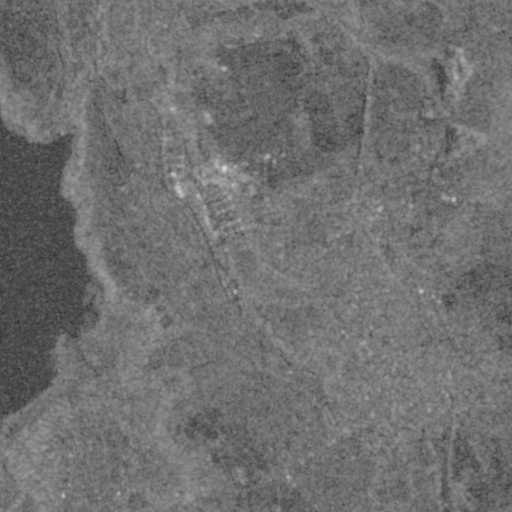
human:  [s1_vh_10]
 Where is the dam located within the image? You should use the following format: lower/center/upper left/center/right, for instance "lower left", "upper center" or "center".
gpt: The dam is located in the upper left of the image.
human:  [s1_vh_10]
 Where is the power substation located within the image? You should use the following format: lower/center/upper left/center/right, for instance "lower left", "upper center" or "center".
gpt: The power substation is located in the upper center of the image.
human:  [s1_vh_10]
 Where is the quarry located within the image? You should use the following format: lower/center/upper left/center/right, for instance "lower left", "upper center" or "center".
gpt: The quarry is located in the upper right of the image.
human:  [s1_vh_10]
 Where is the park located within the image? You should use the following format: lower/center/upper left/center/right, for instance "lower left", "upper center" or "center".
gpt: There is no park in the image.

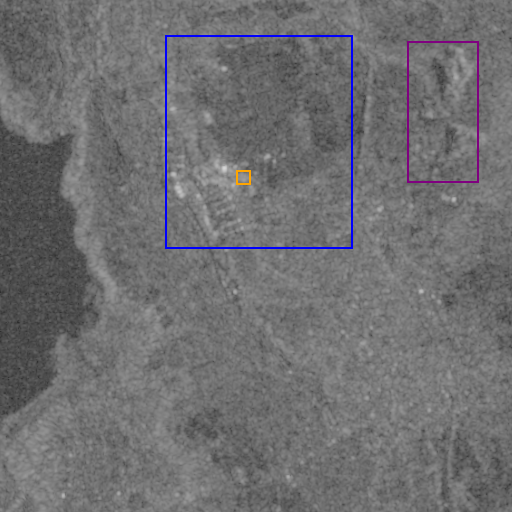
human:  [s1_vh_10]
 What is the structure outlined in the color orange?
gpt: The structure outlined in orange is a power substation.
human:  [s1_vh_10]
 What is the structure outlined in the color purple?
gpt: The structure outlined in purple is a quarry.
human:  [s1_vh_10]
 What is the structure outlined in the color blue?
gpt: The structure outlined in blue is a wastewater plant.
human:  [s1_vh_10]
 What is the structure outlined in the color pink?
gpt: There is no pink outline.